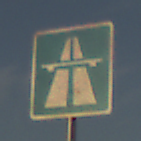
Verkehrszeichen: Autobahn
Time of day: SunriseSunset
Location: Outdoor (Nature)
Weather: PartlyCloudy
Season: NotSpecified
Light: Natural